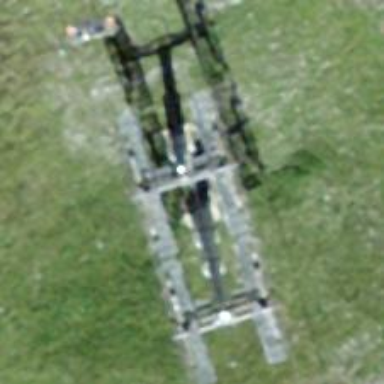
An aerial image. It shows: Pylon used for aerialway.